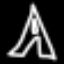
Label: The Eiffel Tower